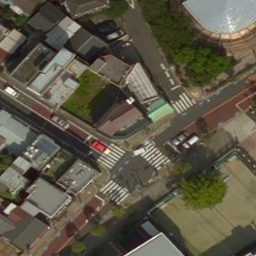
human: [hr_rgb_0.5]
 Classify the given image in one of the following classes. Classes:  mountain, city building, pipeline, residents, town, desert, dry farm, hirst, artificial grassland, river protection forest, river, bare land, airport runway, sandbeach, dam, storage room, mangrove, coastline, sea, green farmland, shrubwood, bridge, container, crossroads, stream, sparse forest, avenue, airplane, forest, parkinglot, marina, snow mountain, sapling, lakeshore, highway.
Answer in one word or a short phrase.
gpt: city building